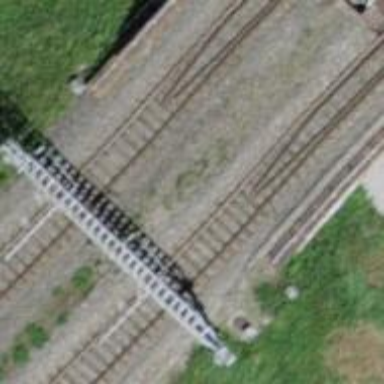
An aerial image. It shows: Bridge with electrified rail tracks and contact line.